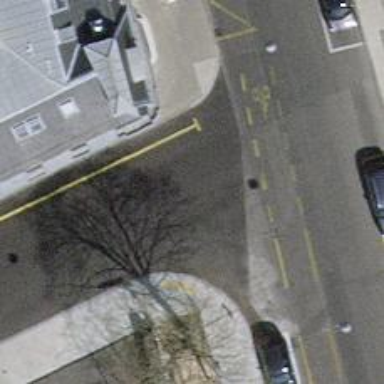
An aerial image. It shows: Unmarked crossing on the road.